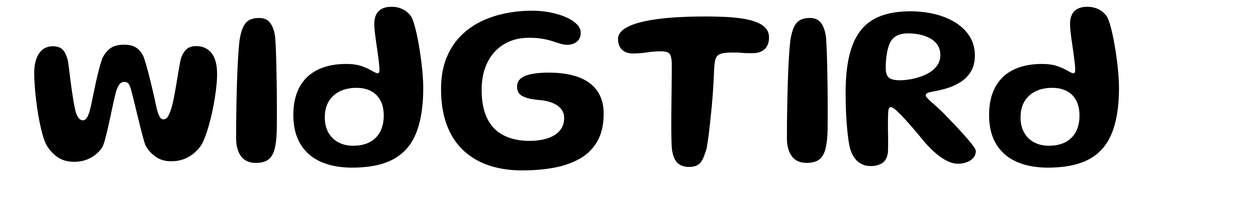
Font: Gluten_Medium